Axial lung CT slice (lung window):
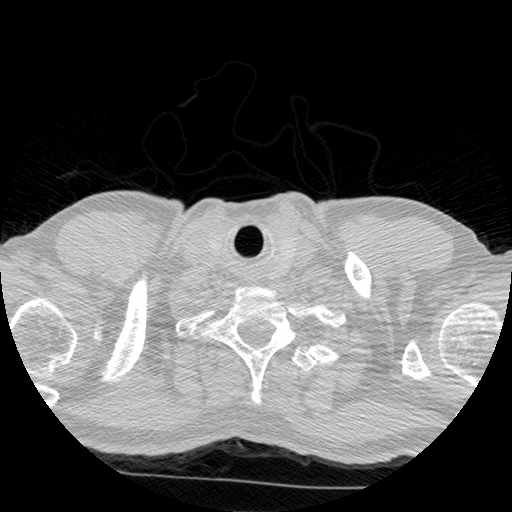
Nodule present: no